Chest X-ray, AP view. Patient: 45 years old, sex F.
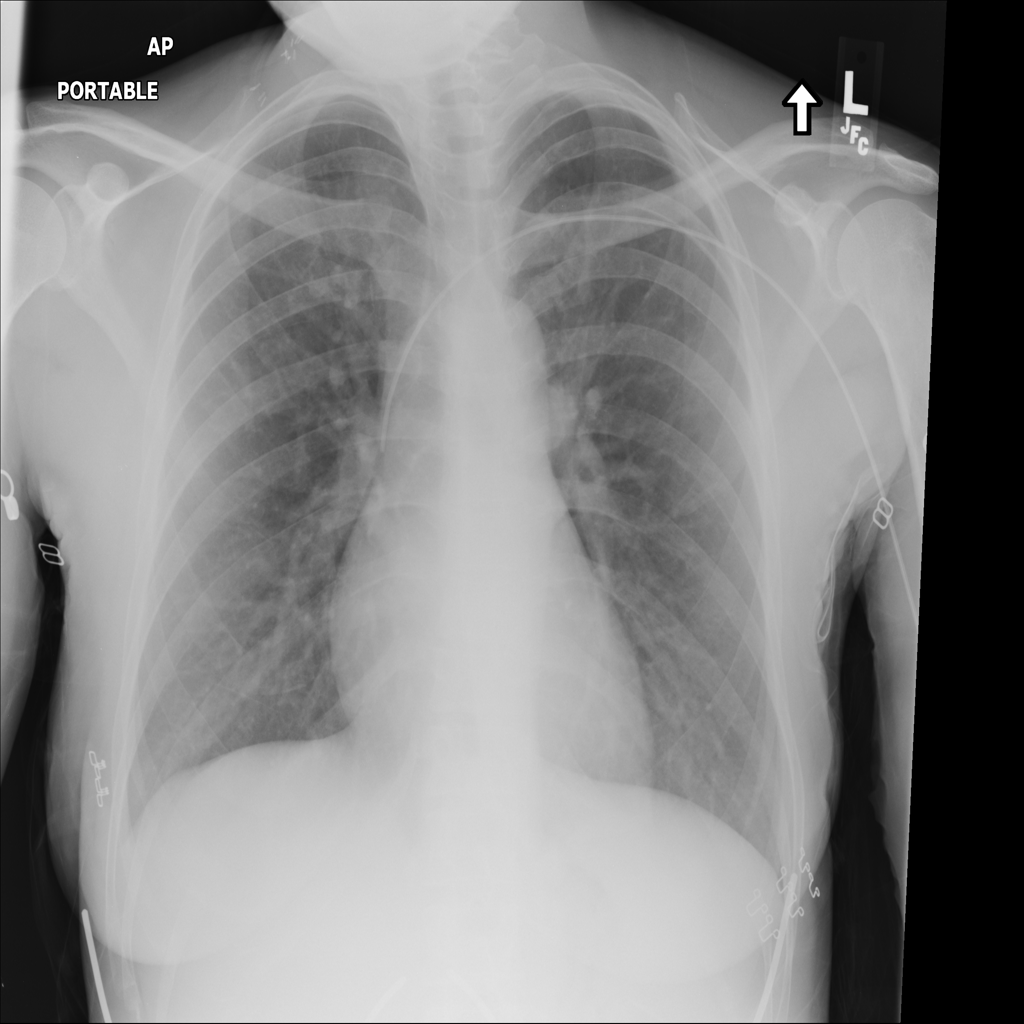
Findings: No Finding